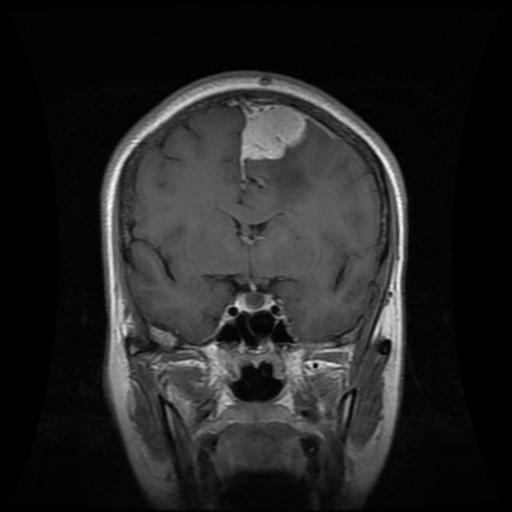
Label: meningioma